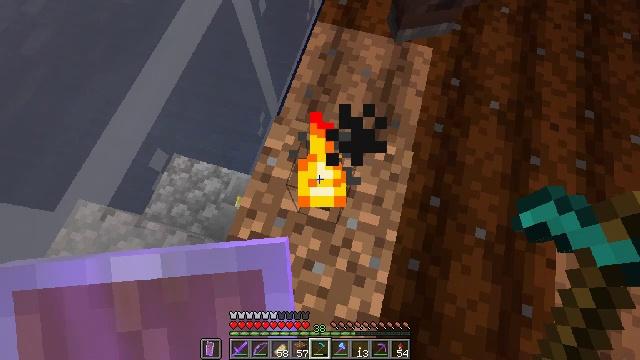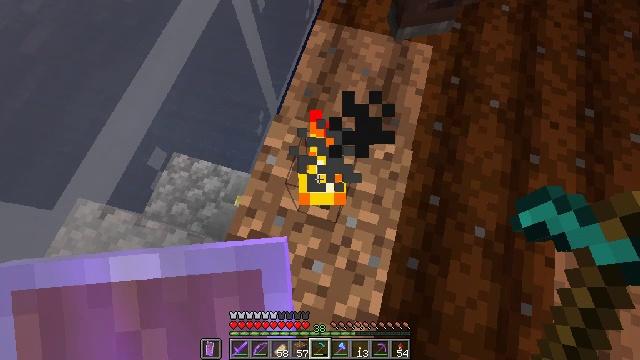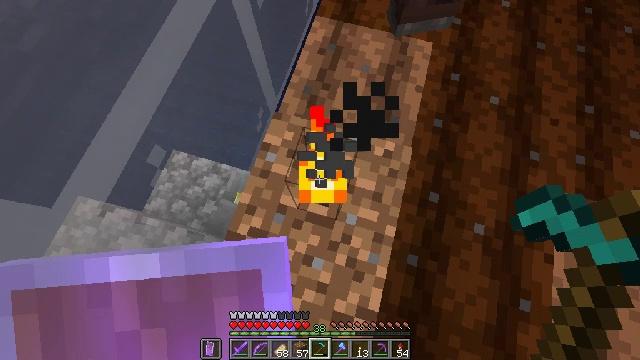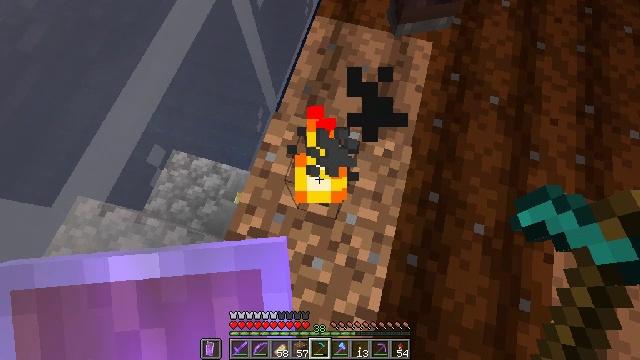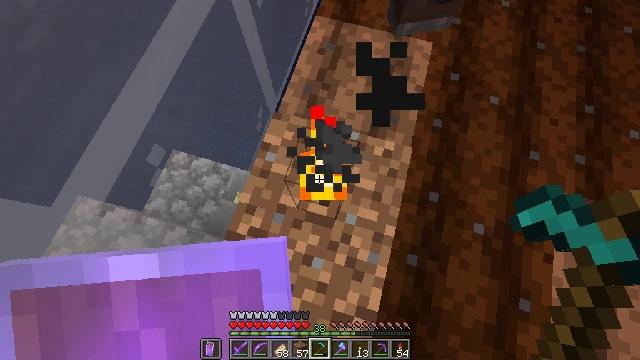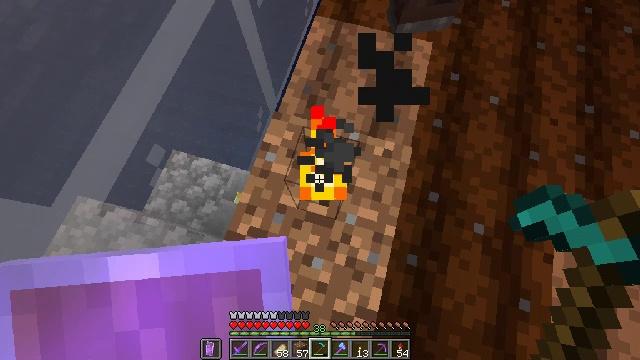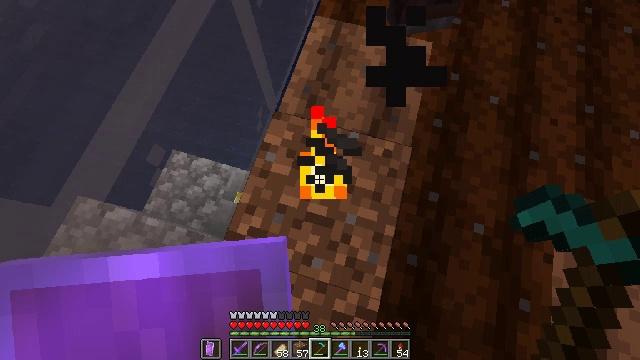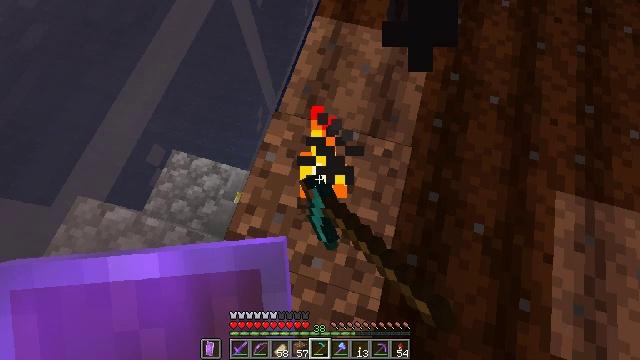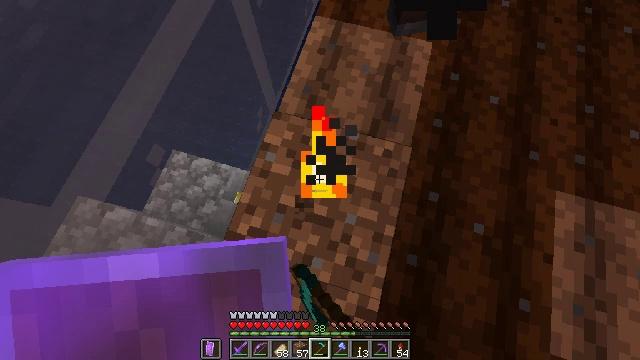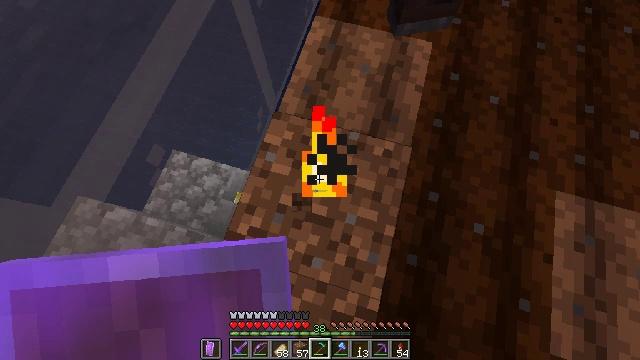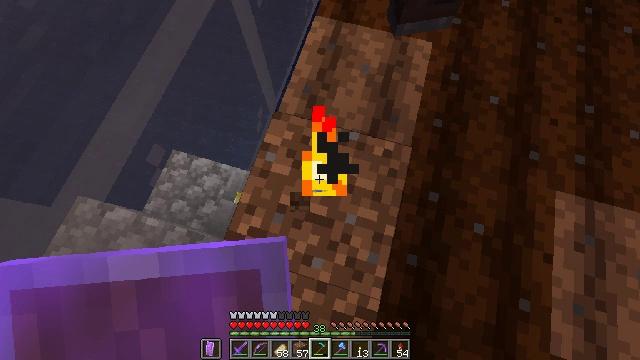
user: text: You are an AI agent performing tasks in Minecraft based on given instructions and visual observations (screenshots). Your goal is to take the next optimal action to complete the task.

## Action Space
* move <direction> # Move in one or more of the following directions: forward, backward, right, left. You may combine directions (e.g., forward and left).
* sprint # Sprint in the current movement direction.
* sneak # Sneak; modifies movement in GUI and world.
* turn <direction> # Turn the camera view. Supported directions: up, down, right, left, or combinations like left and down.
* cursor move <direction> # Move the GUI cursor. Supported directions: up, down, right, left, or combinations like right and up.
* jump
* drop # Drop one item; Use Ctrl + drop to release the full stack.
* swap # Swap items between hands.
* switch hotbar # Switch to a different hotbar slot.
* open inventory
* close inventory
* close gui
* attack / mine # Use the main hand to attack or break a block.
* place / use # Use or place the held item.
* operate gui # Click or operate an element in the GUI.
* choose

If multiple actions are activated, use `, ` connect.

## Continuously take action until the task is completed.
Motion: motion action
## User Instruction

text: Attack the torch to pick it up.
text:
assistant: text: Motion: no_op
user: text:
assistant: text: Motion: no_op
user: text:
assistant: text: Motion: no_op
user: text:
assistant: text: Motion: no_op
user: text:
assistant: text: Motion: no_op
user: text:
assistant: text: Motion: attack / mine
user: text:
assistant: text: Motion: attack / mine
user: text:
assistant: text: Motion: no_op
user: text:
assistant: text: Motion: no_op
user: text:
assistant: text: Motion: no_op
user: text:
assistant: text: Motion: no_op